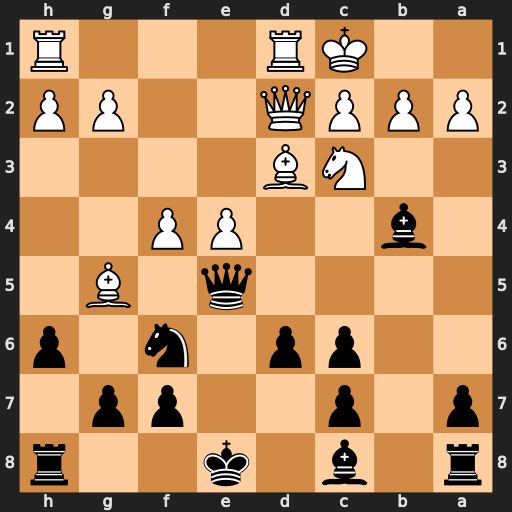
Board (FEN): r1b1k2r/p1p2pp1/2pp1n1p/4q1B1/1b2PP2/2NB4/PPPQ2PP/2KR3R
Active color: b
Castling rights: kq
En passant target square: -
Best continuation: Qxc3 Qxc3 Bxc3